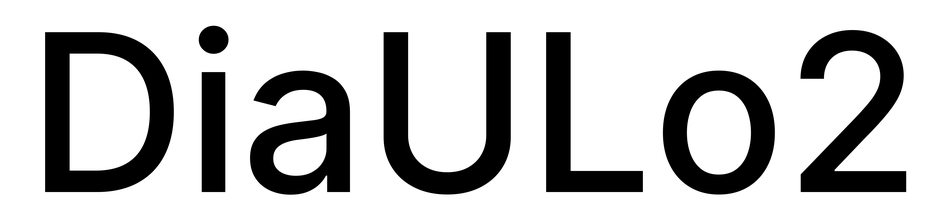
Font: Inter_Medium